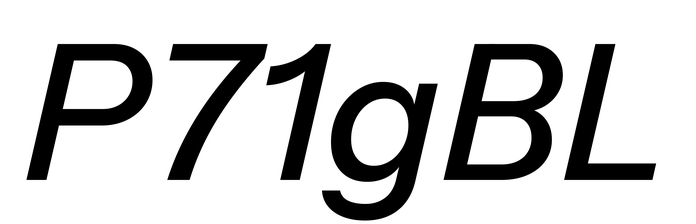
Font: InstrumentSans-Italic_Medium_Italic